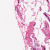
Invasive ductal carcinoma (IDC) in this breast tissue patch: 0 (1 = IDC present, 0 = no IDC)